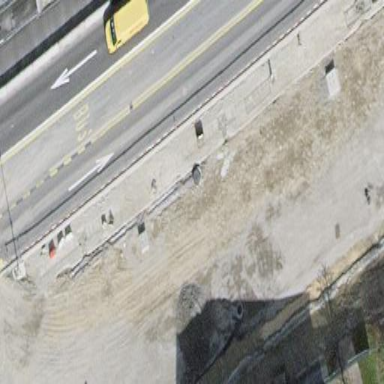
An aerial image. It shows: Concrete platform with shelter for public transport. This platform is for trams and railways.